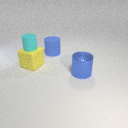
large yellow rubber cube in front of large blue rubber cylinder